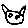
Label: cat